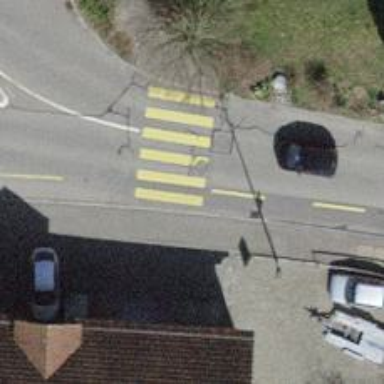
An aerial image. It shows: Footway with zebra crossing.